Question: I've been experimenting with a Chrome Extension, and I want to make one similar to my Google Voice Extension where the icon shows a little blue "1" next to the icon when I receive an event, Is this a whole separate icon? and then they just use the "setIcon" method? Like this
'''
chrome.browserAction.setIcon({path:"icon.png"});
'''
Here's a visual example of how it looks:

The gmail one seems to go all the up to 500! They can't have an icon for each number, or do they?? Is there something I can use thats made to do this stuff? I already have my icon, if I have to make a unique one I may just make like 10 and then have a "10+" icon. I am connecting it to an API which could have a lot of events.
Has anybody had this issue? How did they get around it?
Any advice or suggestions would help!
Thanks!
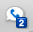
Answer: You can set a <URL>:
'''
chrome.browserAction.setBadgeText({text: "10+"}); // We have 10+ unread items.
'''
Note that if the text you pass is longer than 4 characters, it will be truncated to the first 4 characters.
### Edit: Mar 2021
According to the new Manifest V3, the APIs have been changed. According to the document:
'In Manifest V3 the chrome.browserAction and chrome.pageAction APIs are consolidated into a single chrome.action API.'
So, your code for adhering to the new API shall be:
'''
chrome.action.setBadgeText({text: "10+"}); // We have 10+ unread items.
'''